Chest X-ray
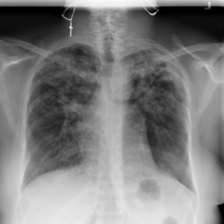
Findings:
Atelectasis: negative
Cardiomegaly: negative
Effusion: negative
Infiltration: positive
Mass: negative
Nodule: negative
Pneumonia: negative
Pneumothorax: negative
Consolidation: negative
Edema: negative
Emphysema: negative
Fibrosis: positive
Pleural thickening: negative
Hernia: negative